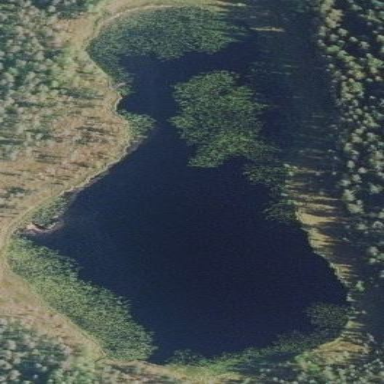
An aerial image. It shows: Pond with natural water.